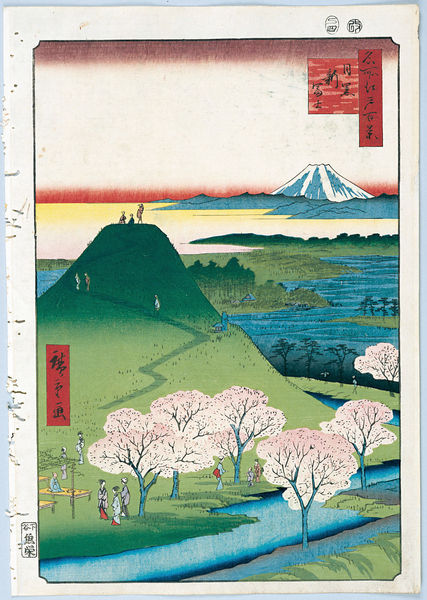
Titel: 100 berühmte Ansichten von Edo
Künstler: Utagawa Hiroshige
Schlagwörter: berg, blau, himmel, meer, wasser, weiß, bäume, fluss, frauen, gelb, grün, landschaft, menschen, see, ufer, äste, damen, frau, männer, reden, türkis, zeichen, blüten, gras, rot, weg, wiese, gespräch, horizont, sonnenaufgang, holzschnitt, japan, schrift, wellen, unterhaltung, gebirge, gipfel, nebel, ausflug, japanisch, schriftzeichen, blühen, buch, vulkan, asiatisch, titelseite, chinesisch, geäst, wanderer, kirschbaum, wanderung, pilger, bergsteiger, fuji, fliß, kanji, mandelbäume